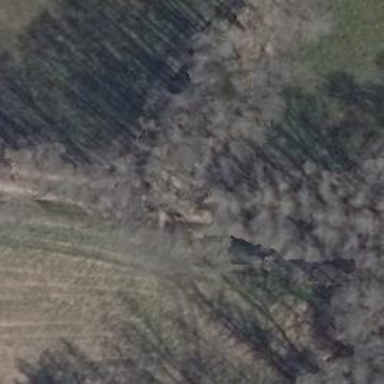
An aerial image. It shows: Row of trees in natural setting.